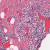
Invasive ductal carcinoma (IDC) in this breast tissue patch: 0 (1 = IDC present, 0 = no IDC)